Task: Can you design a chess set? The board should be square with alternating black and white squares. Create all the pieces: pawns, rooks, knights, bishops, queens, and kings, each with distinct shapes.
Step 4098:
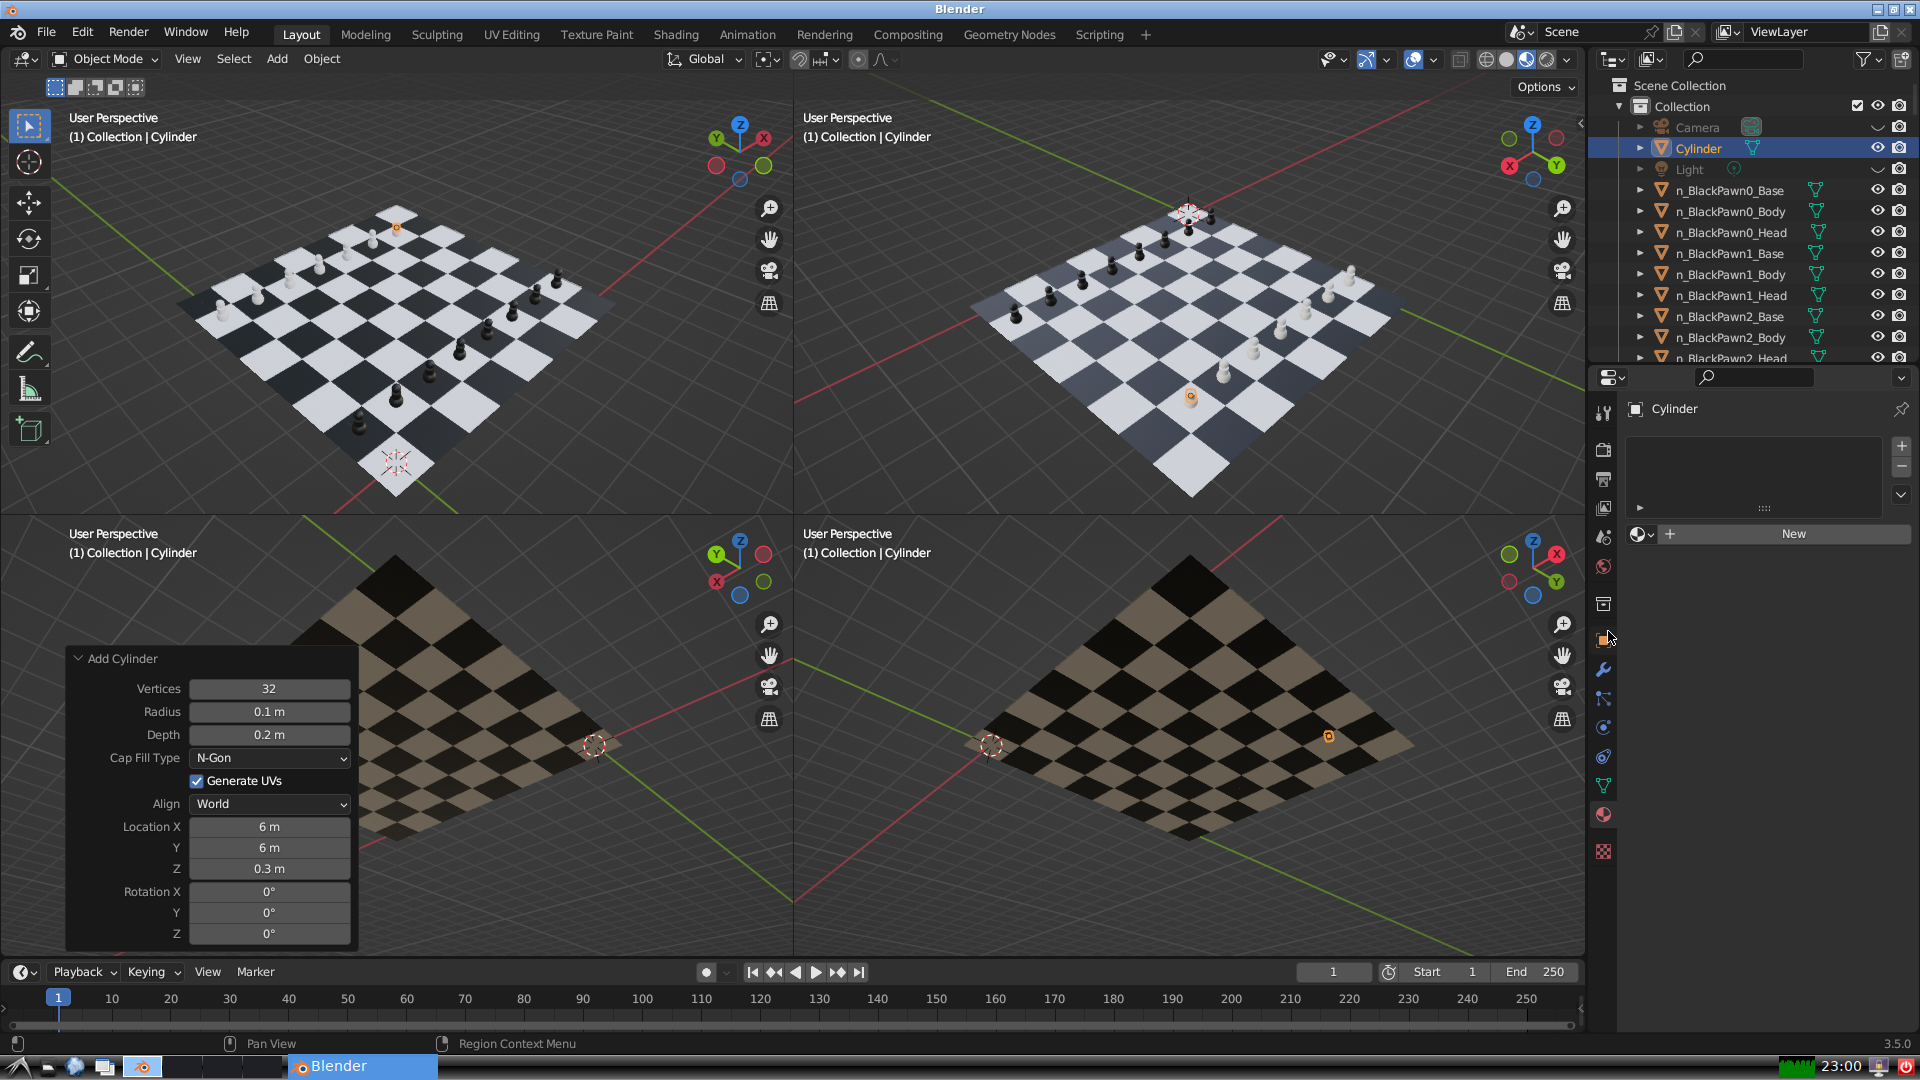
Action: click: no